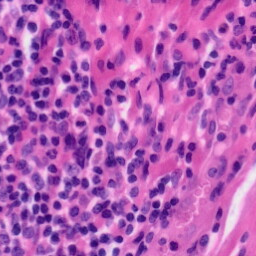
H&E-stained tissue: Tonsil